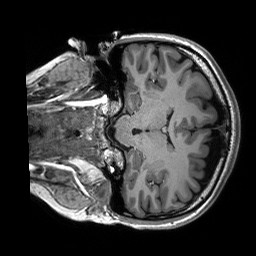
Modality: T1w
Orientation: coronal
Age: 21
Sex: male
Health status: healthy
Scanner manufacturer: siemens
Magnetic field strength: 3 T
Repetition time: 2.53 s
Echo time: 0.00227 s